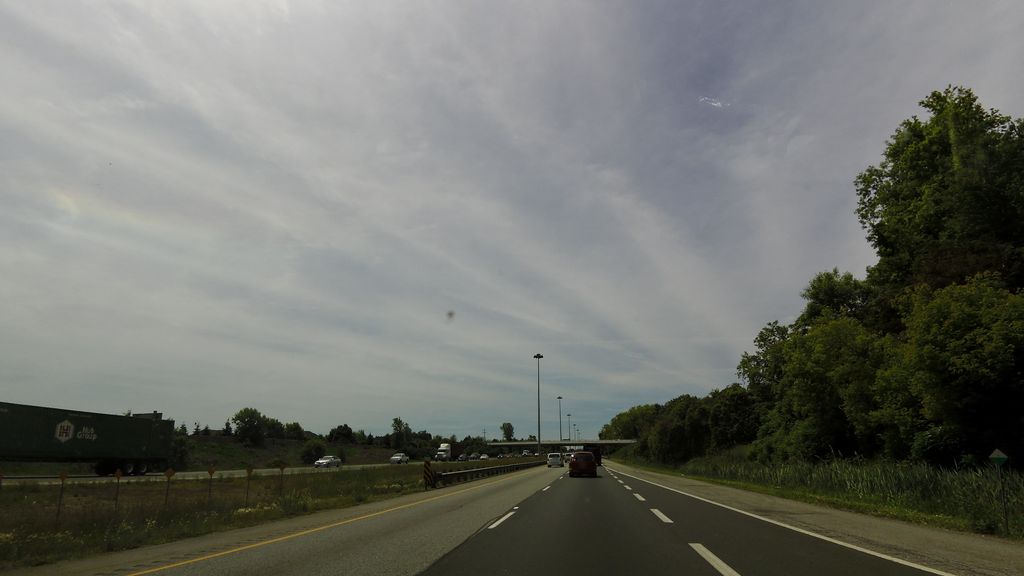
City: hamilton